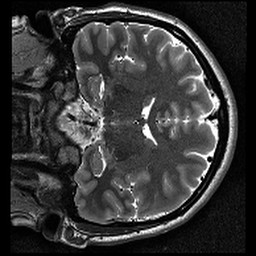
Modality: T2w
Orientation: coronal